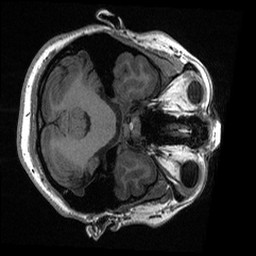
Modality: T1w
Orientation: axial
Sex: female
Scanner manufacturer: ge
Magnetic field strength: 3 T
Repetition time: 0.0064 s
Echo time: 0.00281 s